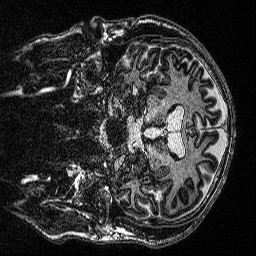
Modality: MP2RAGE
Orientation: coronal
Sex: male
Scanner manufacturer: siemens
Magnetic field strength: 3 T
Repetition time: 5 s
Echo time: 0.00292 s